Aerial crown-view tile of a tropical tree (Barro Colorado Island, Panama), acquired 20241112:
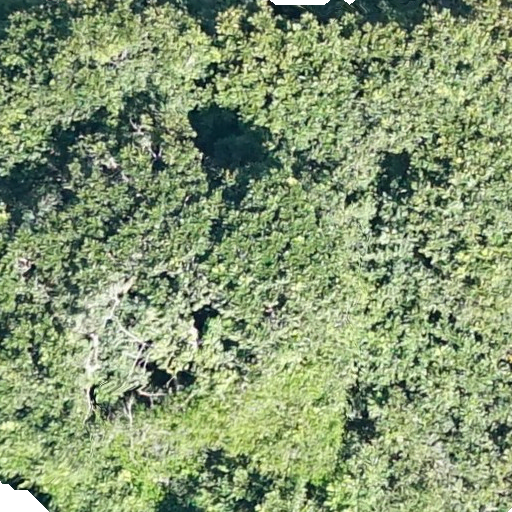
Species: Dipteryx oleifera
GBIF accepted scientific name: Dipteryx oleifera
Crown area: 588.591 m²